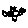
Label: fish